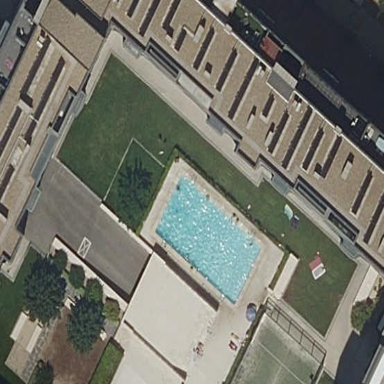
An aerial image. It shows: Swimming pool located in leisure land.